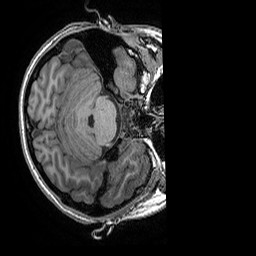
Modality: T1w
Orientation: axial
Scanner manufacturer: ge
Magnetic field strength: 3 T
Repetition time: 0.008184 s
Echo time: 0.003192 s